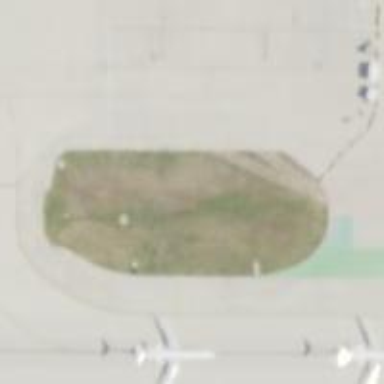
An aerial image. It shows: View of taxiway at the airport.